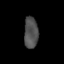
Tissue: skin
Cell type: Epithelial cells
Senescence score: 0.2745
Nuclear area (px): 428
Mean DAPI intensity: 80.437